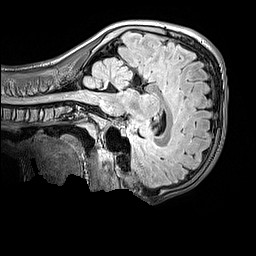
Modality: FLAIR
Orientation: sagittal
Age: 12
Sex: male
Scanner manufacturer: siemens
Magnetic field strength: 3 T
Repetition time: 5 s
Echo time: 0.388 s